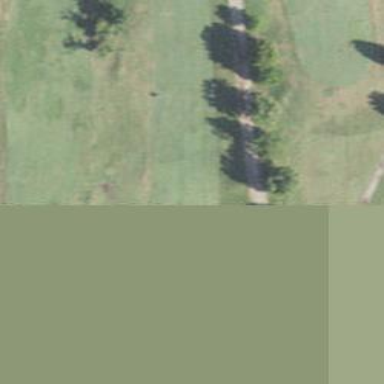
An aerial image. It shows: Golf hole.